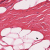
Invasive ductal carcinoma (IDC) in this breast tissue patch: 0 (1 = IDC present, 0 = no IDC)